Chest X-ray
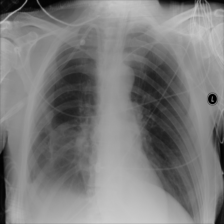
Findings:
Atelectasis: positive
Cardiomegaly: negative
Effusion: negative
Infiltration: positive
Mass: negative
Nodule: negative
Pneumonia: negative
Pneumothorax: negative
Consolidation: negative
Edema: negative
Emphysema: negative
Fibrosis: negative
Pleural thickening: negative
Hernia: negative